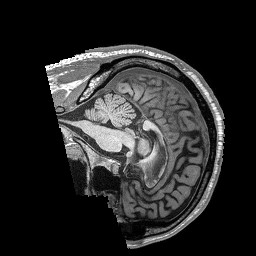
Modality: T1w
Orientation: sagittal
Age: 46
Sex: male
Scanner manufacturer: siemens
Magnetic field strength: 3 T
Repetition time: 2.53 s
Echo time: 0.00144 s